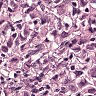
Metastatic tissue present: yes